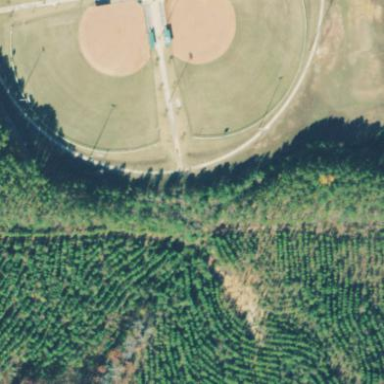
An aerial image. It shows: Baseball pitch for leisure land activities.